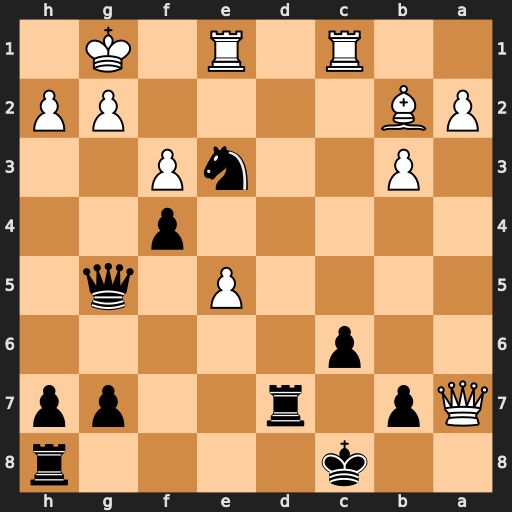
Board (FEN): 2k4r/Qp1r2pp/2p5/4P1q1/5p2/1P2nP2/PB4PP/2R1R1K1
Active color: b
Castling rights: -
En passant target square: -
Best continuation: Qxg2#